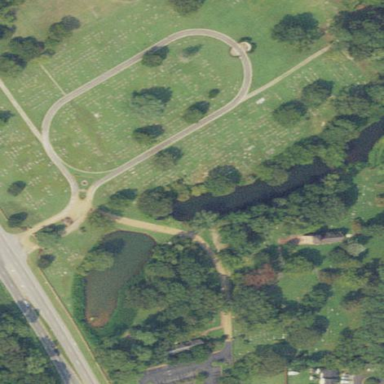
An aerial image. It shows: Cemetery with graves.